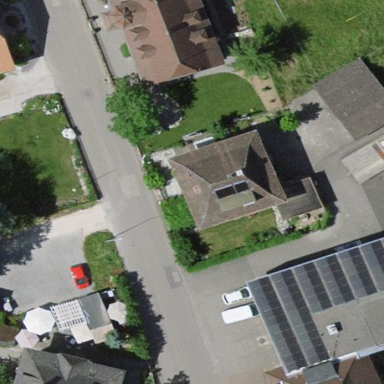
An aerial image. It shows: Residential building.